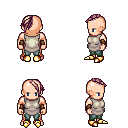
a pixel art fantasy rpg character, male body template, human, light skin, white tunic, teal pants, white blonde long mohawk hairstyle, leather bracers, gold boots, four views (front, back, left, right), 2x2 character sprite sheet, small pixel art, hard edges, no anti-aliasing